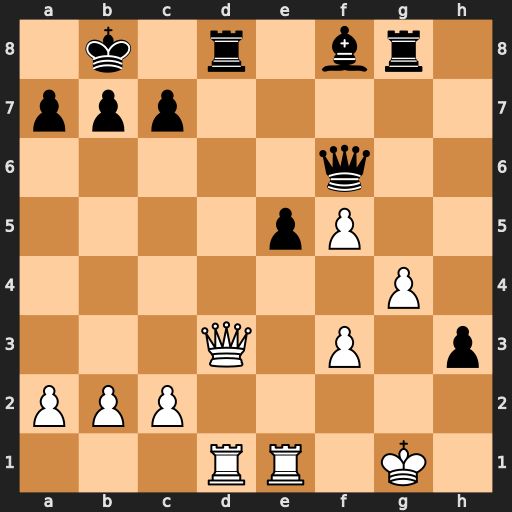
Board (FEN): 1k1r1br1/ppp5/5q2/4pP2/6P1/3Q1P1p/PPP5/3RR1K1
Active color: w
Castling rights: -
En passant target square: -
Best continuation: Qxd8+ Qxd8 Rxd8#